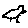
Label: bird